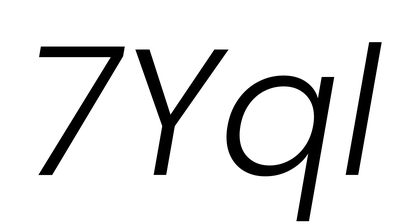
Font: Poppins-LightItalic